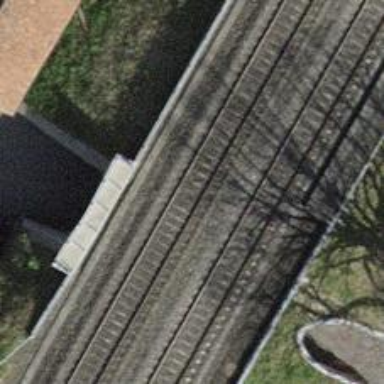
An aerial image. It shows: Railway track with contact line for electrification.